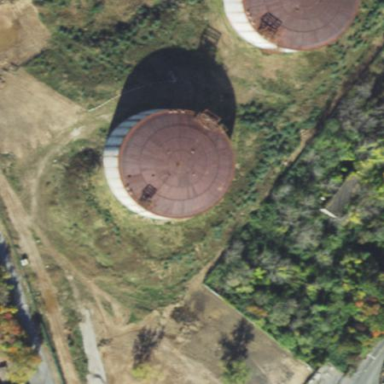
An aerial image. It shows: Storage tank building.